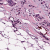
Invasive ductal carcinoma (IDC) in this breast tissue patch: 1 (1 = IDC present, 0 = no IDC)